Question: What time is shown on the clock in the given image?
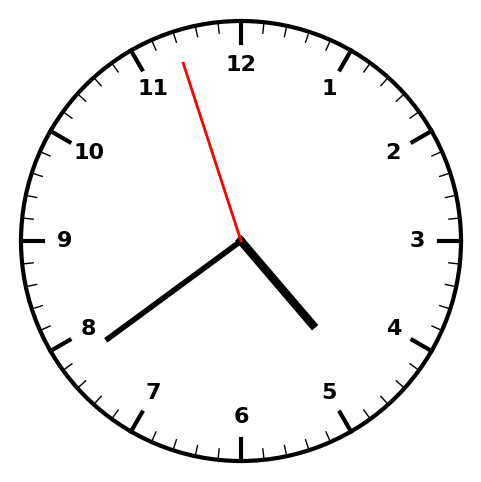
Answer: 04:38:57